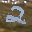
Label: 2